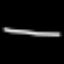
Label: line